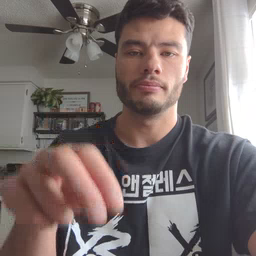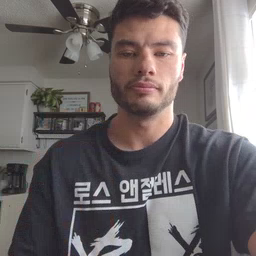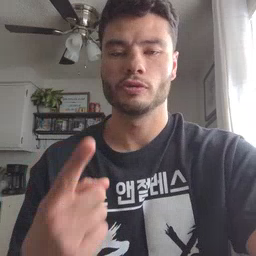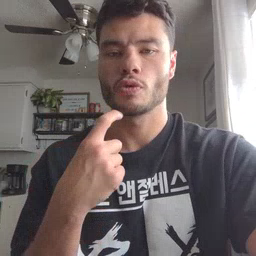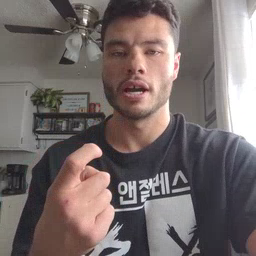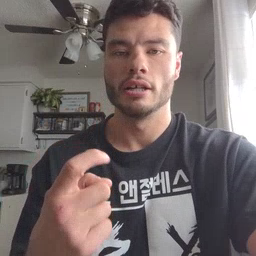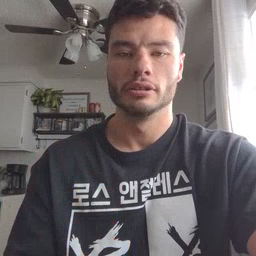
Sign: red